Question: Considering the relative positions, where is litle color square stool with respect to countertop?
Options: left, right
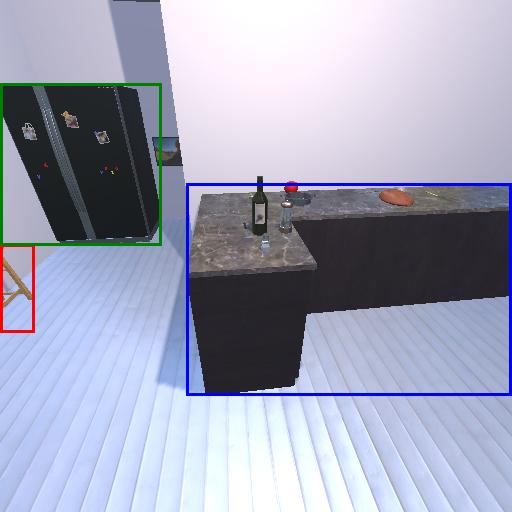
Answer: left